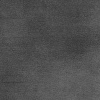
Atmospheric dust classification: dusty